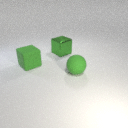
large green rubber sphere to the right of large green metal cube